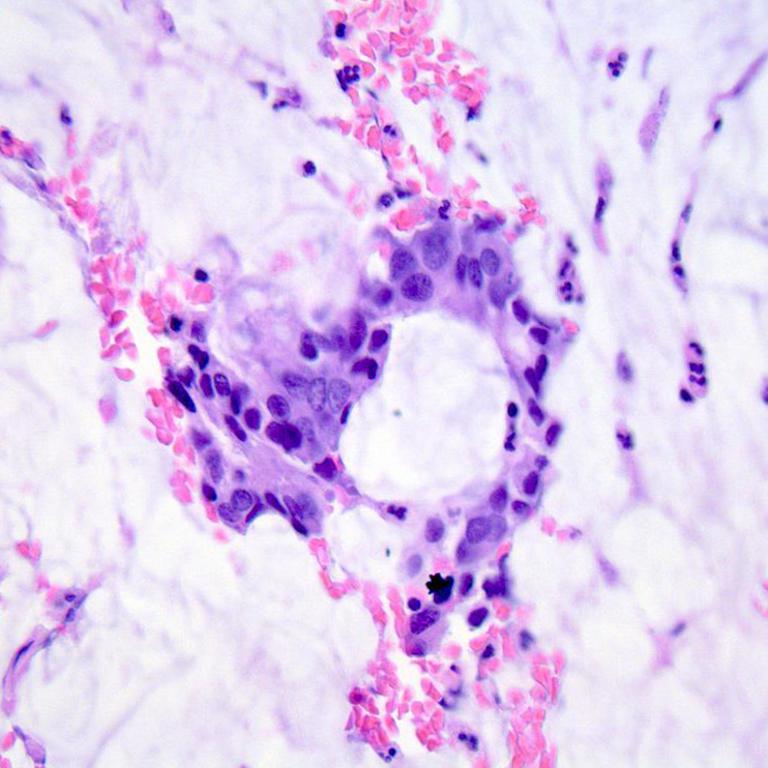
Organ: colon
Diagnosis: adenocarcinomas